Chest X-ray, PA view. Patient: 54 years old, sex M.
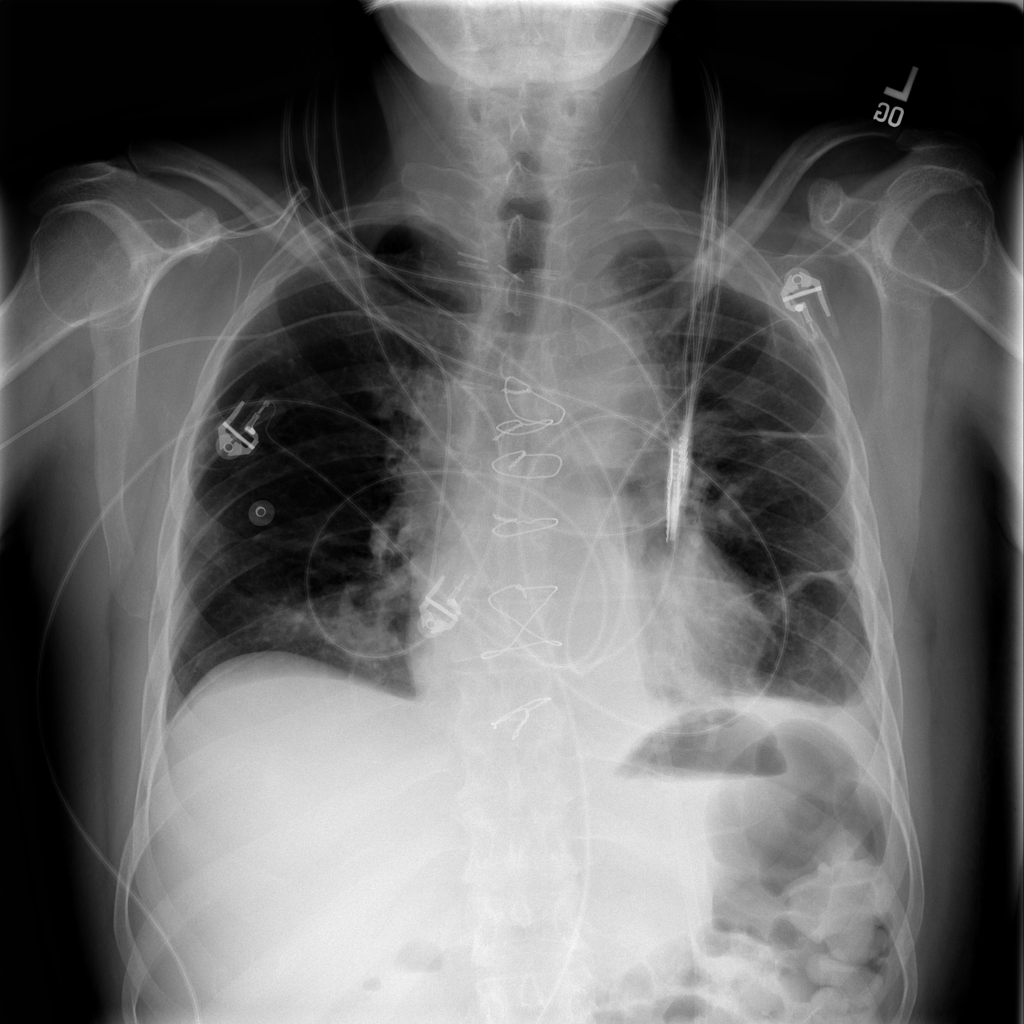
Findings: Effusion